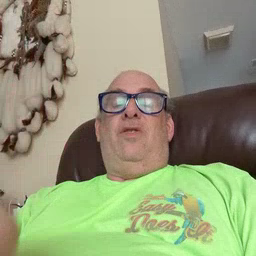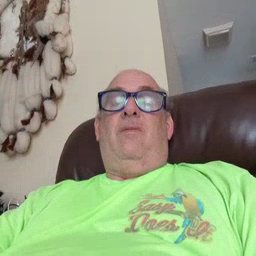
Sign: finish